Question: I have (some pseudocode):
'''
public class Thrd extends Thread{
protected void letUsFinalize(){
int a = 0; // Just for debugging.
}
}
public class FreeThread extends Thrd{
@Override
protected void letUsFinalize() {
FreeThread.this.interrupt();
}
}
'''
Please, have a look at the picture. Our object now is of class FreeThread (visible in the Variables subsection). So, I come to the upper break point in the picture, press Step into and I occur at the lower break point. I mean that I occur in the method of the class Thrd (superclass).
What should I do so that the method of subclass would execute in this case?

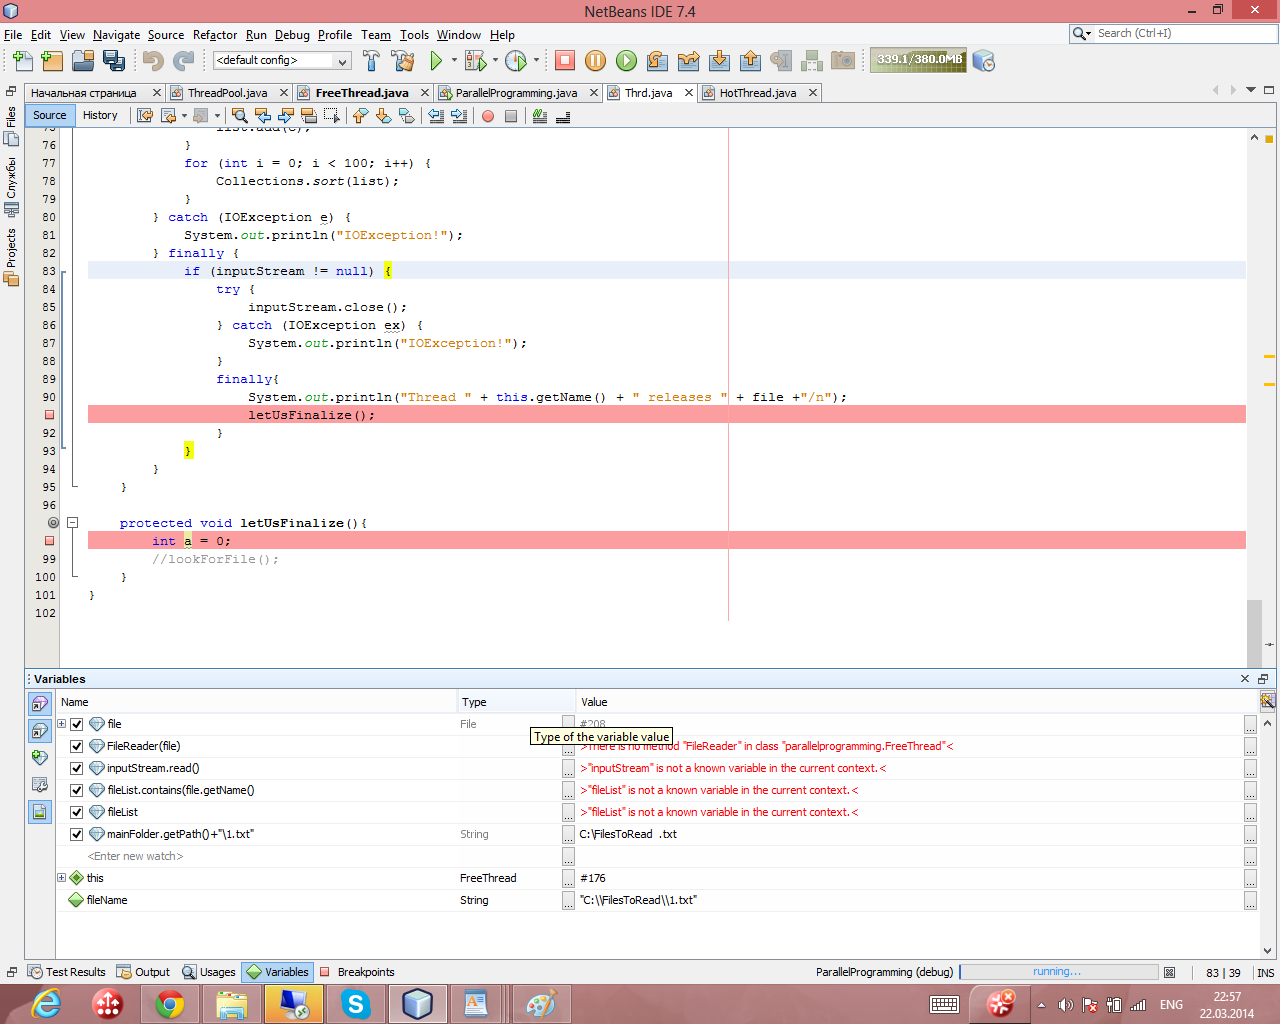
Answer: If the object that you are using is an instance of FreeThread, then calling object.letUsFinalise() will call the method from FreeThread.
It looks like you are calling letUsFinalise() from the super class, so it's not possible to call the subclass' method unless you are using a static object to it (demonstrated below).
'''
public class SuperClass {
public void method(){
Objects.object.method();
}
}
class SubClass extends SuperClass{
@Override
public void method(){
System.out.println("I'm the sub class!");
}
}
class Objects{
public static SubClass object = new SubClass();
}
'''
I suggest that you create a static object of FreeThread and use that to call the method, as shown above.